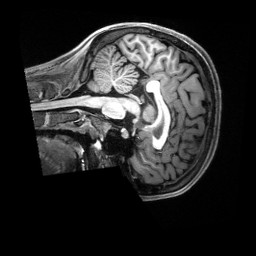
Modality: T1w
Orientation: sagittal
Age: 21
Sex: female
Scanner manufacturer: siemens
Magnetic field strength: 3 T
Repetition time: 2.5 s
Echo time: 0.00222 s